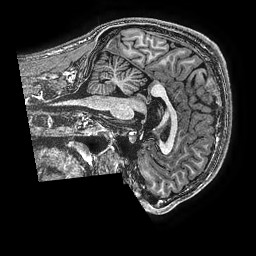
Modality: T1w
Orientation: sagittal
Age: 17
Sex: male
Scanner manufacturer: ge
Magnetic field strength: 3 T
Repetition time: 0.00766 s
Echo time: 0.003476 s